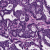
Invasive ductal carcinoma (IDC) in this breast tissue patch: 1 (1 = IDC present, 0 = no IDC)